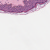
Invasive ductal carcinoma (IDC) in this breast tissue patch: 0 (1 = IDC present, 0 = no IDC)